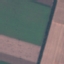
Land use / land cover: AnnualCrop